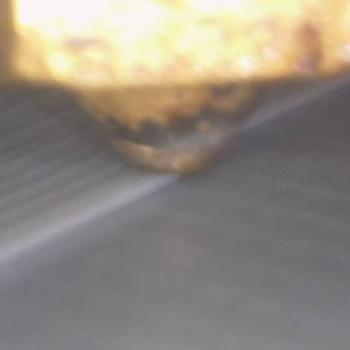
Flow rate: 59%